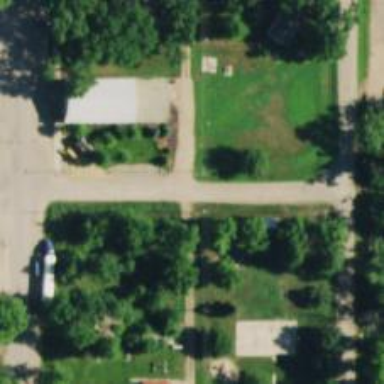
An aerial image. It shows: Alley classified as service road.